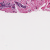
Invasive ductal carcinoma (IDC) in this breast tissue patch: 0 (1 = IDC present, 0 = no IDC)